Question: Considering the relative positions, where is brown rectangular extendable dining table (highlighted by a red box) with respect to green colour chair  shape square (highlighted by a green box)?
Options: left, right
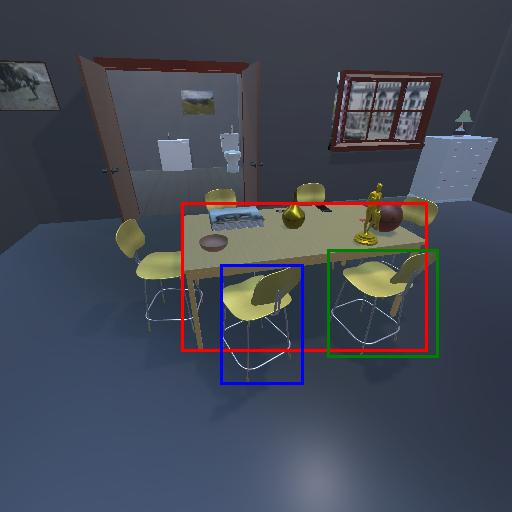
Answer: left